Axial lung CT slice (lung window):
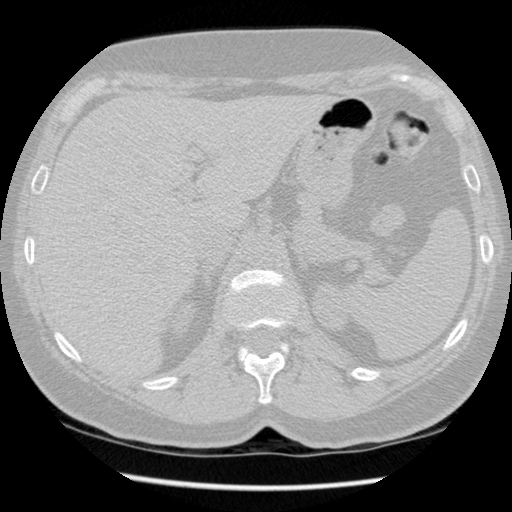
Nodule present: no